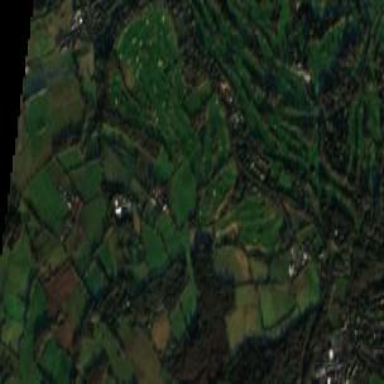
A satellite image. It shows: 18-hole golf course situated within leisure land.